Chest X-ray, AP view. Patient: 69 years old, sex M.
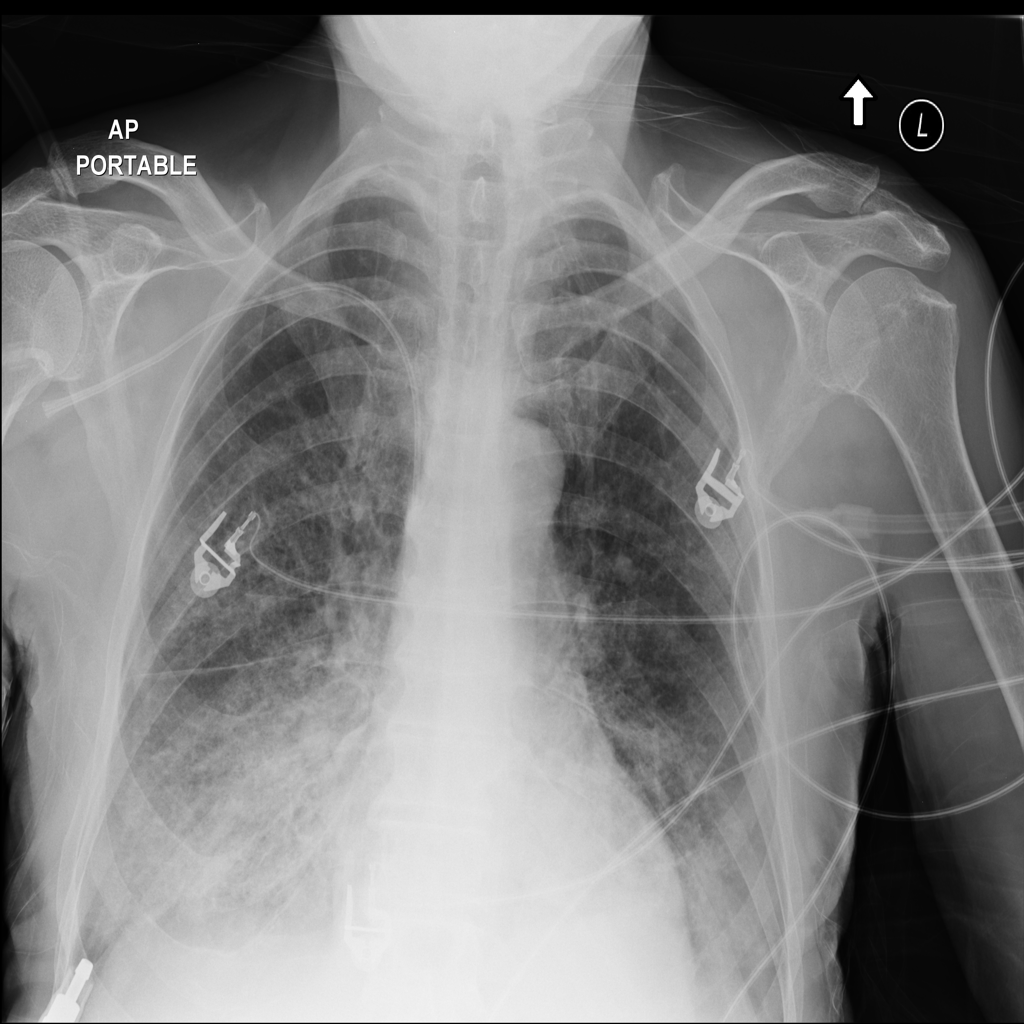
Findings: Effusion, Infiltration